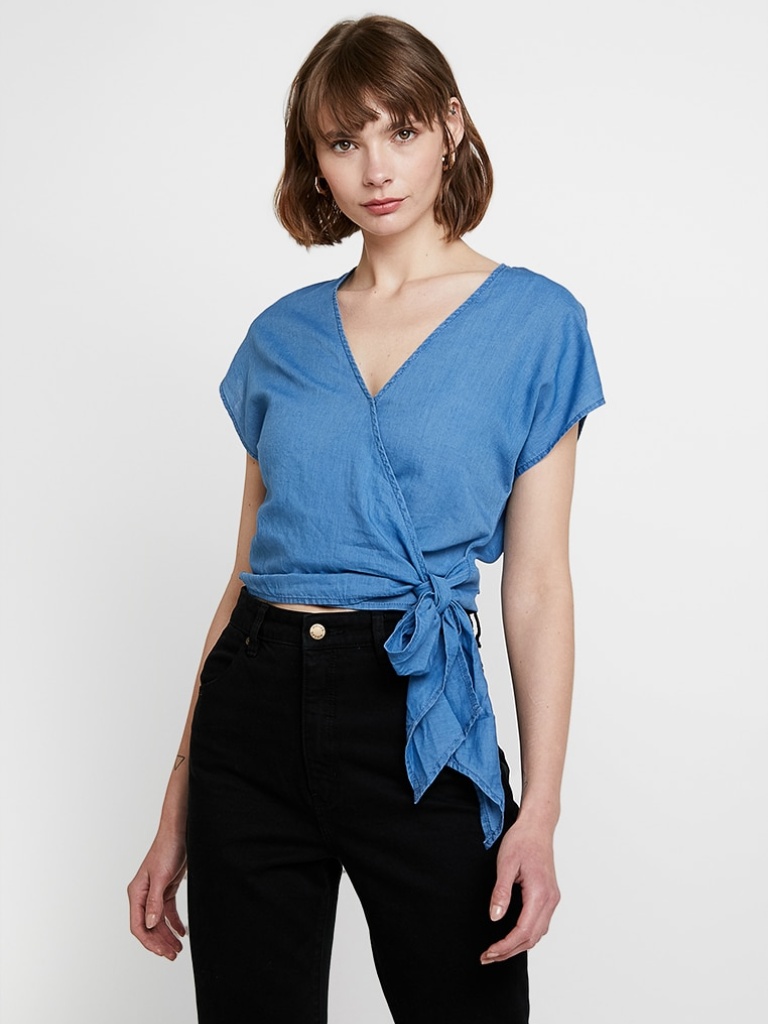
denim relaxed short sleeve waist length Untucked v-neck blouse